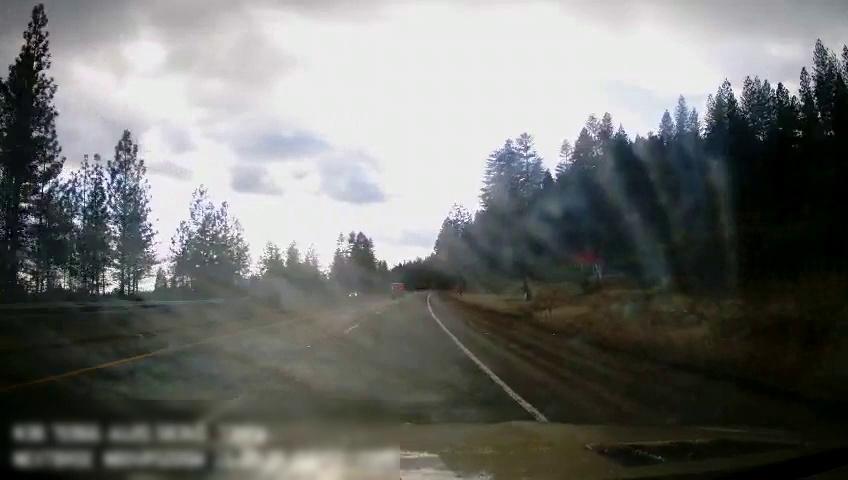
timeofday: Day
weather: Cloudy
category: Drivable Space
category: Drivable Space
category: Vehicles | Van
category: Lanes | Current Lane
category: Lanes | Alternate Lane
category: Lanes | Alternate Lane